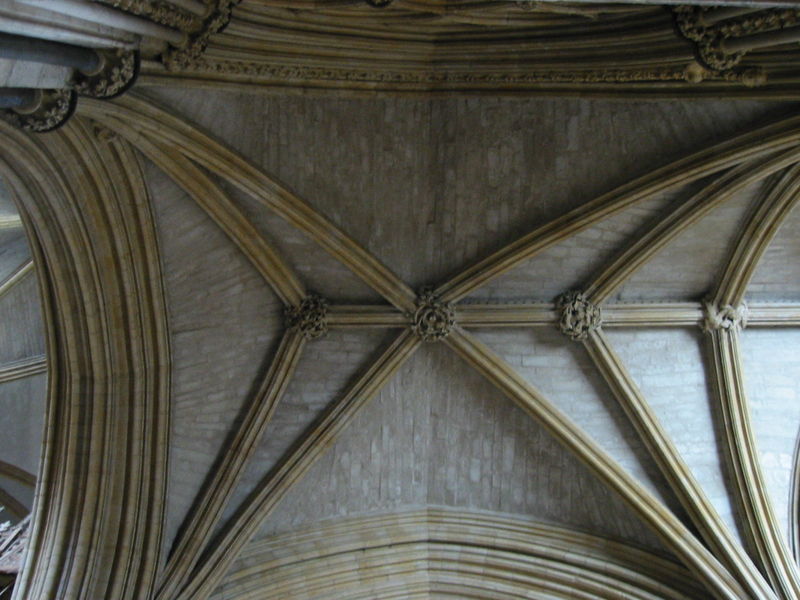
Titel: Kathedrale von Lincoln
Standort: Lincoln, Kathedrale (EU - GB)
Schlagwörter: grau, säule, säulen, ornament, architektur, stein, kirche, decke, ziegel, spitz, ornamente, balken, foto, bögen, gewölbe, kapitelle, kapitell, fries, ziegelsteine, gotisch, kreuzgewölbe, apsis, träger, streben, friese, kreuzgang, statik, gurte, steben, rippenbögen